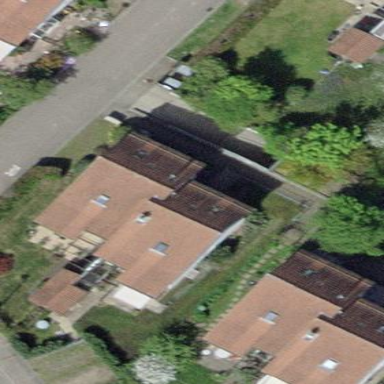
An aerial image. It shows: Semidetached house.